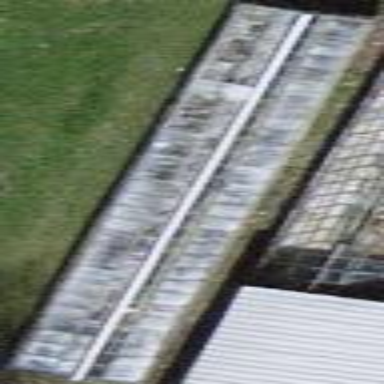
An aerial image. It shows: Greenhouse.